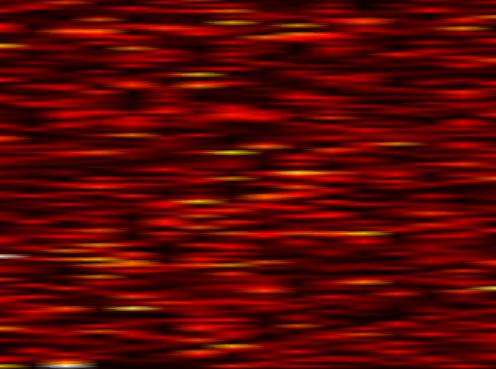
Label: WOLA